Question: I have an array:
'''
array([[ 4, 10],
[ 4, 2],
[ 0, 7],
[ 5, 11],
[ 6, 8],
[ 3, 6],
[ 9, 7],
[ 2, 11],
[ 9, 5],
[ 8, 1]])
'''
I want a method by which to order the value pairs so that as many as possible pairwise 2-element sets have a common value. This is an example of the desired ordered array:
'''
array([[ 4, 10],
[ 4, 2],
[ 2, 11],
[ 5, 11],
[ 9, 5],
[ 9, 7],
[ 0, 7], #note the gap here:
[ 8, 1],
[ 6, 8],
[ 3, 6]])
'''
Several conditions are true about these arrays. There are no duplicate pairs (ie: [1,0] nor [0,1] will appear elsewhere in the array if [0,1] already exists). No pair has the same value (ie: [1,1] will not exist). No pair will have more than two matches (iow: no value exists more than twice in the entire array.) but a pair can have as few as zero matches (note in the above array the gap across which there is no match).
Obviously, I can create every permutation of the array, but this seems brutish. I think there might be some way of cutting the deck and re-stacking in a logical way such that it becomes sorted in a small number of cuts. But before I go down that road, I want to: 1) Be sure that there is no 'numpy' or 'collections' function that already does this. 2) Know that there is no tricky-genius way to use numpy '.sort()' (or similar) to do it. 3) Find whether this is a common task and there is algorithm that does this. ("Oh, that's the Blumen-Funke algorithm!")
Here is some code that generates shuffled test arrays and checks sorted arrays:
'''
def shuffled(N=12, ans=1):
'''returns is now the unsorted test array'''
r = range(N)
random.shuffle(r)
l = []
for i in range(N):
l.append((r[i-1], r[i]))
random.shuffle(l)
return np.array(l)[ans+1:]
# step 2: ???
def test_ordered(a):
'''checks if generated array has been sorted'''
c0 = a[1:,0]==a[:-1,0]
c1 = a[1:,0]==a[:-1,1]
c2 = a[1:,1]==a[:-1,0]
c3 = a[1:,1]==a[:-1,1]
cond = c0+c1+c2+c3
ans = sum(numpy.logical_not(cond))
# when sorted this should return the same number input into
# shuffled() as 'ans':
return ans
'''
(Is this a subjective question? I'm being warned that it is.)
## Results:
Thank you so much for all your help. Sven's solution was about 20% faster than Paul's and happily, they both run in linear time, Doug's answer did not solve the problem. There was a high, but also largely linear dependence of performance on the number of "breaks" or "gaps" in the input data. See the plot below. The 10,000 magnitude axis is N. the 0.5 axis is the percentage of breaks. the z axis is performance in seconds.
Thanks again!

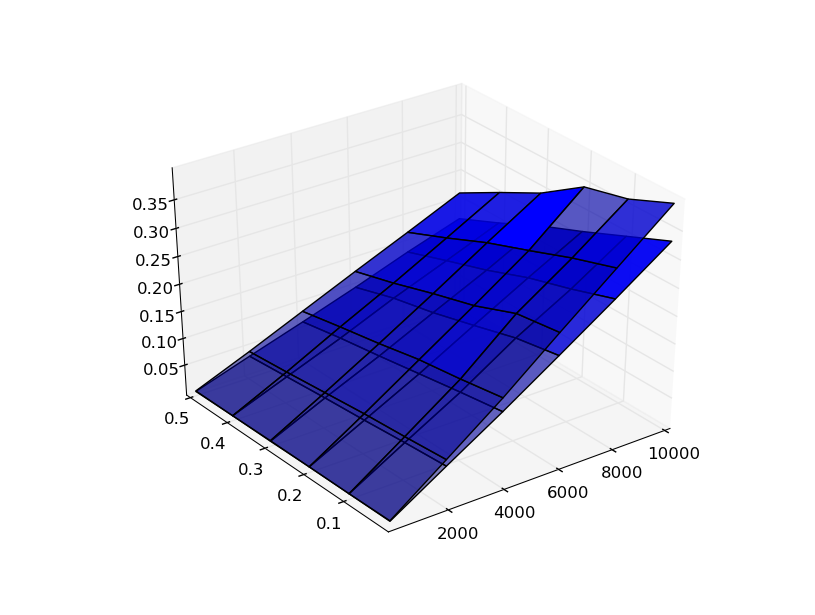
Answer: You've described a graph where the vertices are numbers, and the edges are your pairs.
Your conditions specify that each number appears once or twice in the list. This means that connected components in your graph are lines (or cycles). You can find them using this algorithm:
- - -
You can run this algorithm efficiently: maintain a set of vertices of degree 1 and another of degree 2. When you consume an edge (a pair in your original list), modify the sets appropriately: remove an endpoint of degree 1 from the first set, and move an endpoint from the degree 2 set to the degree 1 set. Alternatively, use a priority queue.
You'll also need an efficient lookup for your pairs: build a dict from vertex to a list of adjacent vertices.
Using these ideas, you can find a best ordering in linear time (assuming O(1) set and dict implementations).
Here's a somewhat clunky implementation.
'''
import collections
def handle_vertex(v, vs):
if v in vs[0]:
vs[0].remove(v)
elif v in vs[1]:
vs[0].add(v)
vs[1].remove(v)
def follow(edgemap, start, vs):
"""Follow a path in the graph, yielding the edges."""
v0 = start
last = None
while True:
# All vertices that we can go to next.
next_v = [v for v in edgemap[v0] if v != last]
if not next_v:
# We've reached the end (we must have been a line).
return
assert len(next_v) == 1 or (v0 == start and len(next_v) == 2)
next_v = next_v[0]
# Remove the endpoints from the vertex-degree sets.
handle_vertex(v0, vs)
handle_vertex(next_v, vs)
yield v0, next_v
if next_v == start:
# We've got back to the start (we must have been a cycle).
return
v0, last = next_v, v0
def pairsort(edges):
edgemap = collections.defaultdict(list)
original_edges = {}
for a, b in edges:
# Build the adjacency table.
edgemap[a].append(b)
edgemap[b].append(a)
# Keep a map to remember the original order pairs appeared in
# so we can output edges correctly no matter which way round
# we store them.
original_edges[a, b] = [a, b]
original_edges[b, a] = [a, b]
# Build sets of degree 1 and degree 2 vertices.
vs = [set(), set()]
for k, v in edgemap.iteritems():
vs[len(v) - 1].add(k)
# Find all components that are lines.
while vs[0]:
v0 = vs[0].pop()
for e in follow(edgemap, v0, vs):
yield original_edges[e]
# Find all components that are cycles.
while vs[1]:
v0 = vs[1].pop()
for e in follow(edgemap, v0, vs):
yield original_edges[e]
input = [
[ 4, 10],
[ 4, 2],
[ 0, 7],
[ 5, 11],
[ 6, 8],
[ 3, 6],
[ 9, 7],
[ 2, 11],
[ 9, 5],
[ 8, 1]]
print list(pairsort(input))
'''